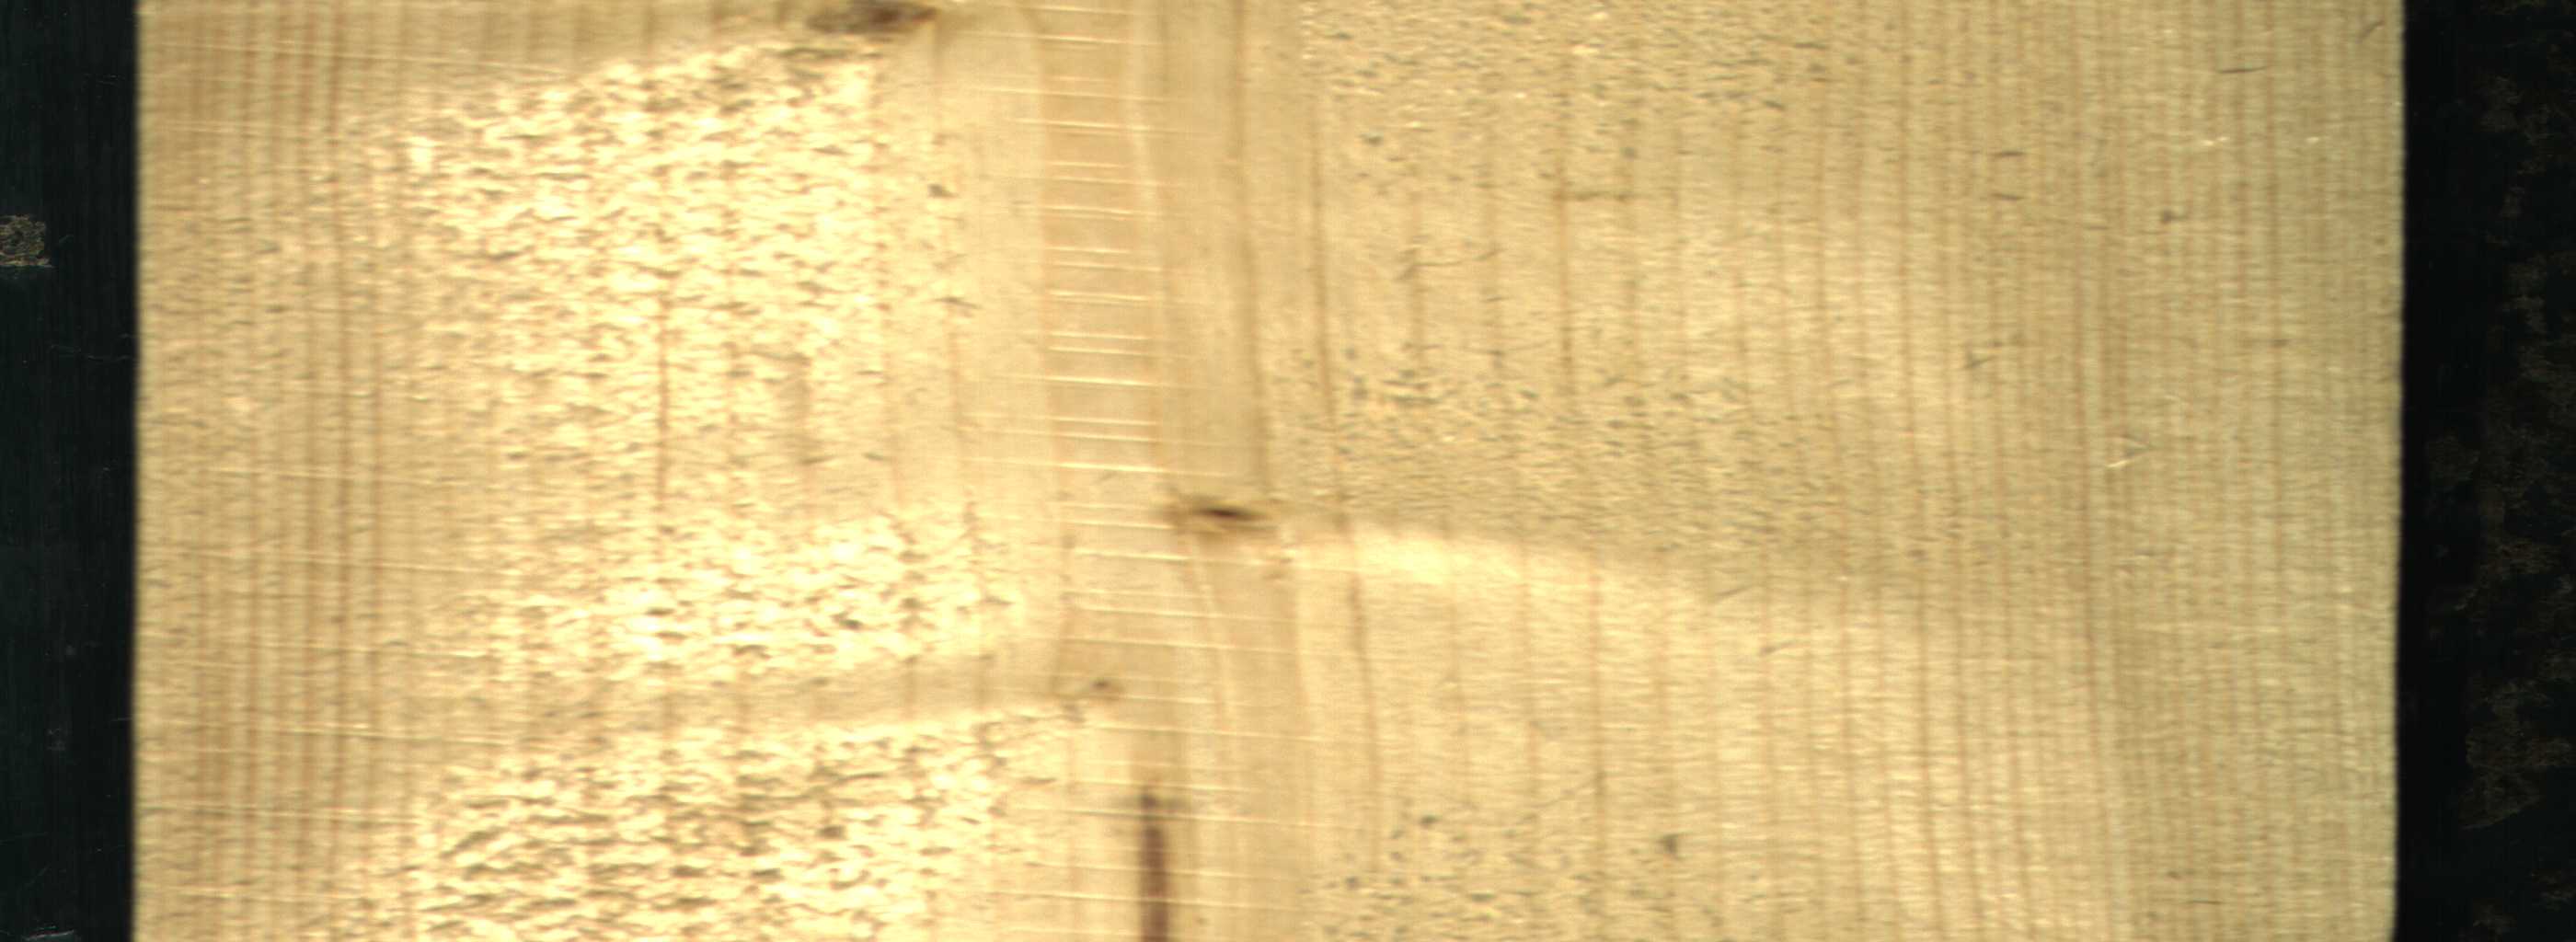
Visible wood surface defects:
Marrow
Live_Knot
Live_Knot